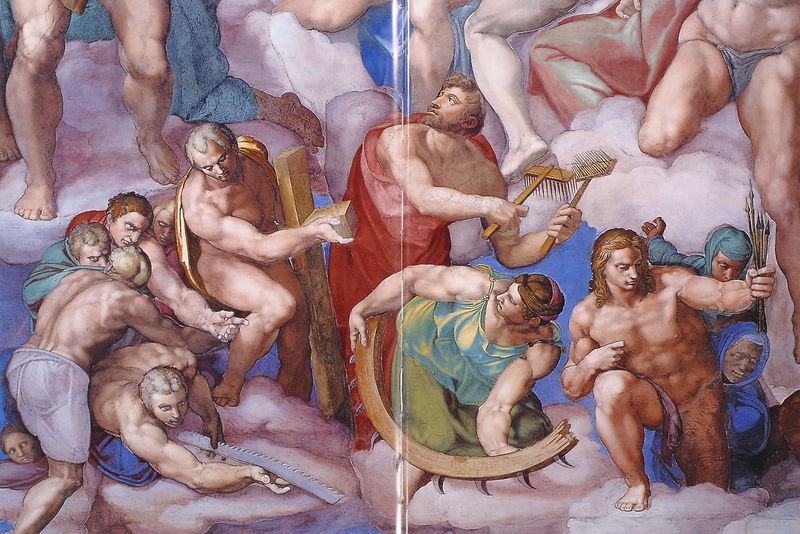
Titel: Das Jüngste Gericht
Künstler: Michelangelo
Standort: Rom, Vatikan, Sixtinische Kapelle (EU - I - Latium)
Schlagwörter: blau, gemälde, himmel, körper, mann, nackt, wolken, menschen, ausschnitt, bunt, frau, holz, mund, männer, nase, rot, wolke, malerei, bart, bärte, hose, augen, stein, gewand, gewänder, personen, locken, rosa, beine, farbig, kamm, arbeiter, detail, muskeln, balken, nackte, knie, muskulös, buch, halbkreis, handwerk, schreiner, säge, jesus, muskel, dornen, vatikan, bürsten, heilige, fresko, kämme, helden, pfeile, göttlich, weber, michelangelo, lendenschutz, baumeister, werkzeuge, gewaltig, folter, deckenfresco, sägeblatt, harke, himmel#wolken, karden, saäge, kardätsche